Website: apple
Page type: billing-address
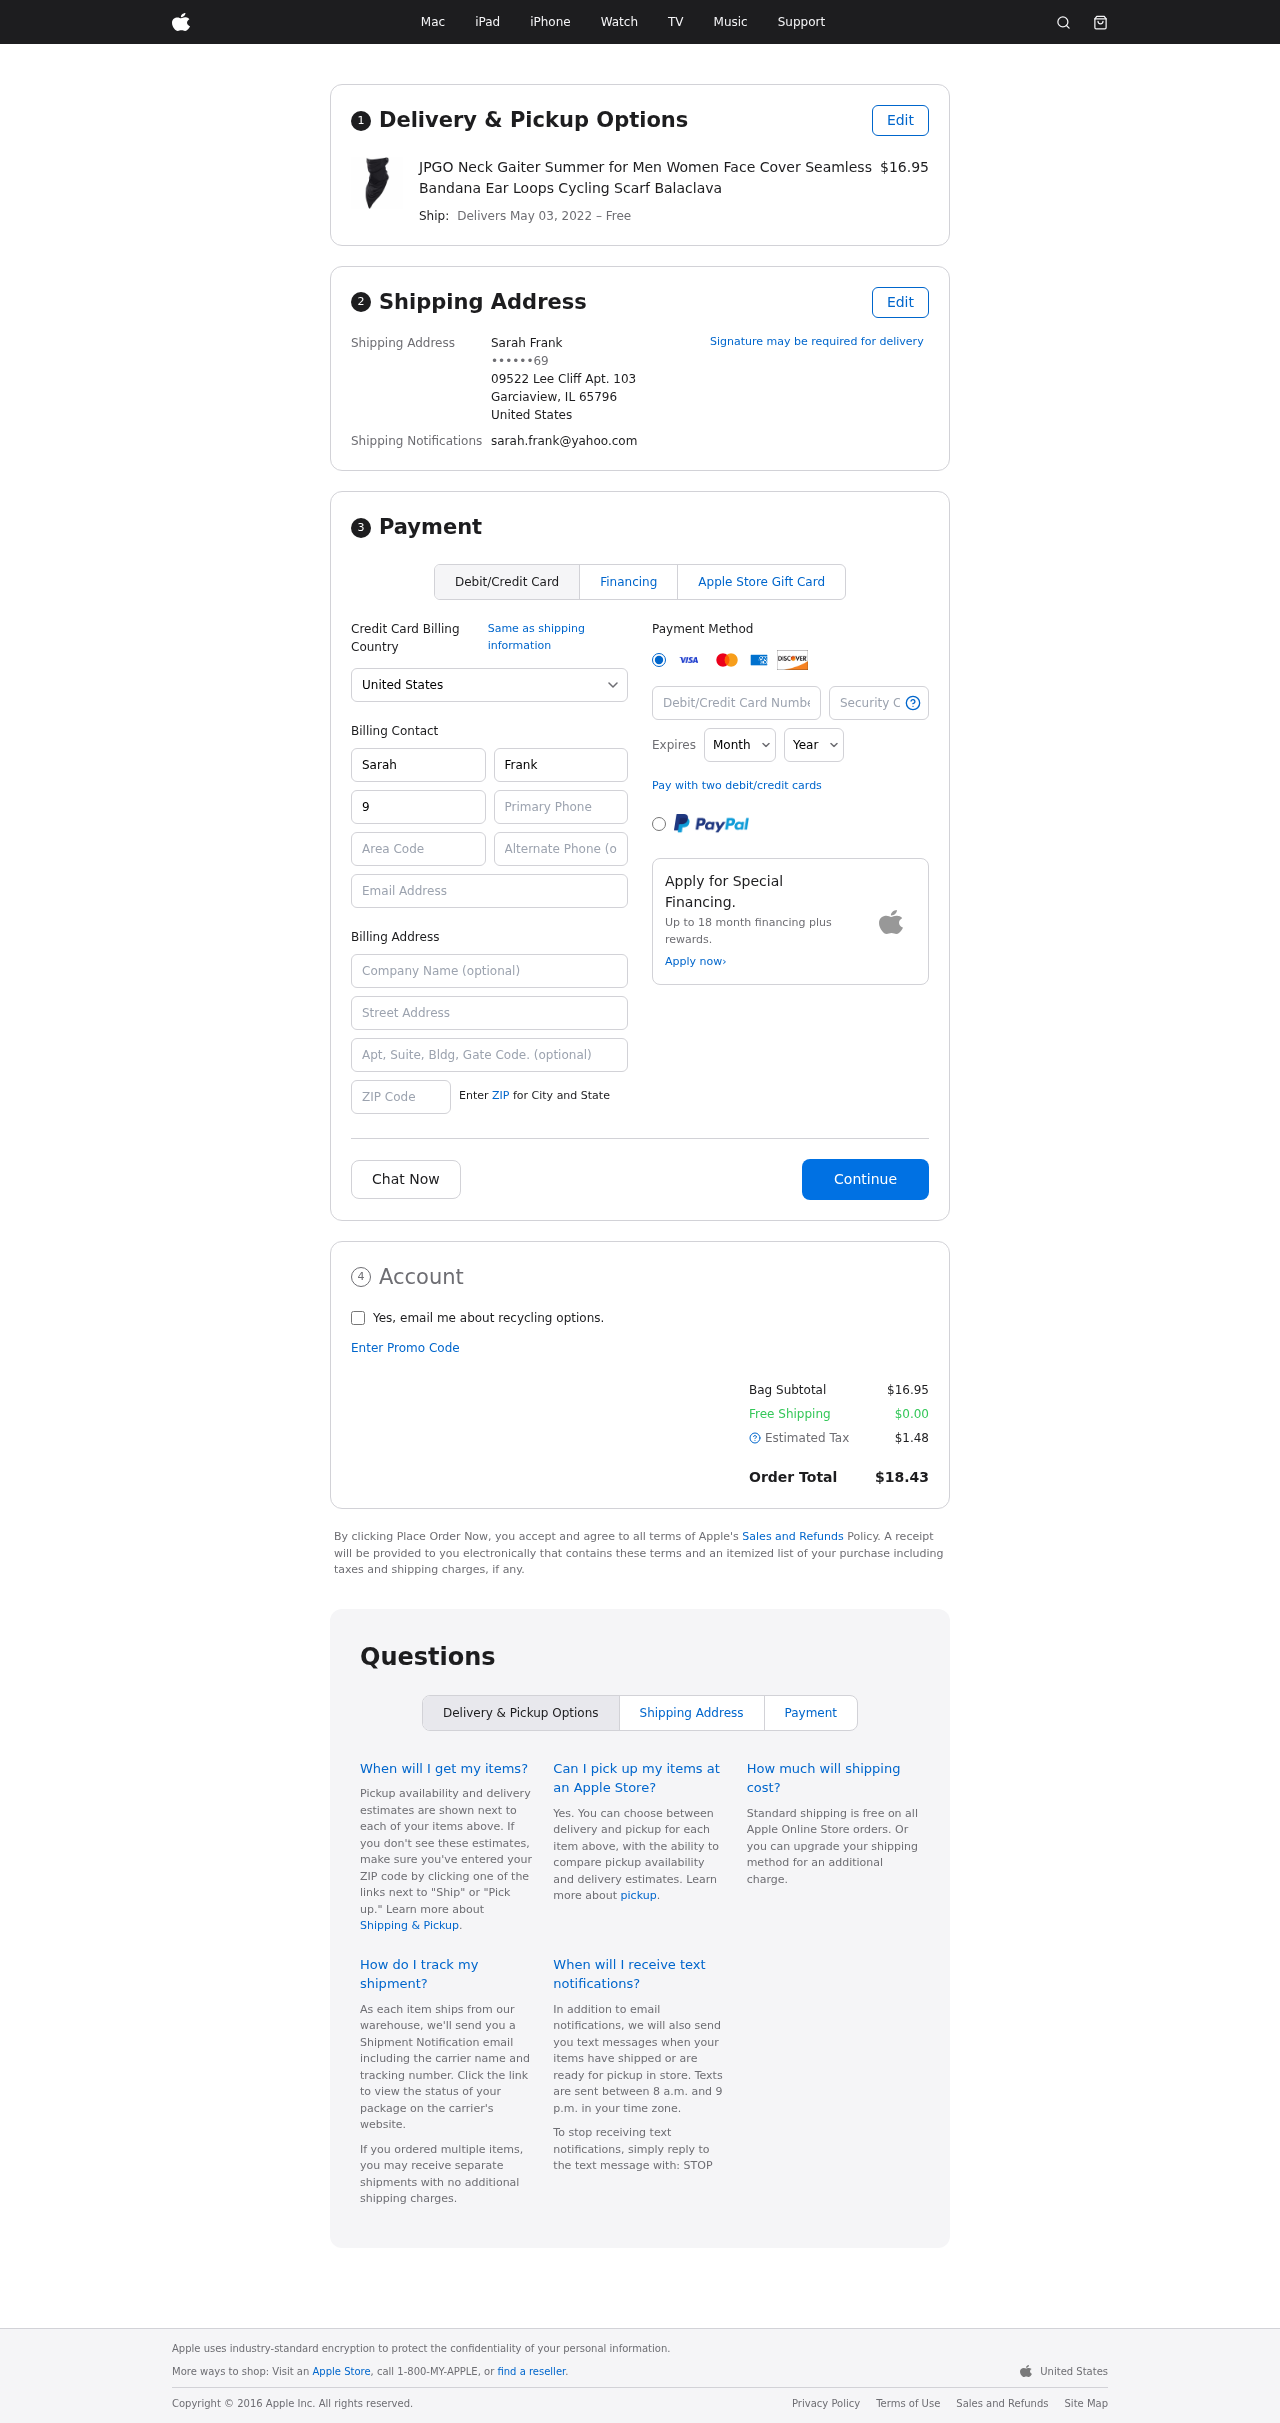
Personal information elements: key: PII_CARD_CVV
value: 736
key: PII_CARD_EXPIRY_MONTH
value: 03
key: PII_CARD_EXPIRY_YEAR
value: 29
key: PII_CARD_NUMBER
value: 6508 3850 4191 0638
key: PII_CITY_STATE_ZIP
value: Garciaview, IL 65796
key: PII_COUNTRY
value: United States
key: PII_EMAIL
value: sarah.frank@yahoo.com
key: PII_FULLNAME
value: Sarah Frank
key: PII_STREET
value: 09522 Lee Cliff Apt. 103
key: PII_PHONE_MASKED
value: ••••••69
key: PII_BILLING_FIRSTNAME
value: Sarah
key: PII_BILLING_LASTNAME
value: Frank
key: PII_BILLING_PHONE_AREA
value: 993
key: PII_BILLING_PHONE
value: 9936426569
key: PII_BILLING_EMAIL
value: sarah.frank@yahoo.com
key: PII_BILLING_COMPANY
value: Hill Inc
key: PII_BILLING_STREET
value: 09522 Lee Cliff Apt. 103
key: PII_BILLING_POSTCODE
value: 65796
Product elements: key: PRODUCT1_NAME
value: JPGO Neck Gaiter Summer for Men Women Face Cover Seamless Bandana Ear Loops Cycling Scarf Balaclava
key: PRODUCT1_PRICE
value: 16.95
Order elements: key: ORDER_DELIVERY_DATE
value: May 03, 2022
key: ORDER_SUBTOTAL
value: $16.95
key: ORDER_SHIPPING_COST
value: $0.00
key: ORDER_TAX
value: $1.48
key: ORDER_TOTAL
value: $18.43